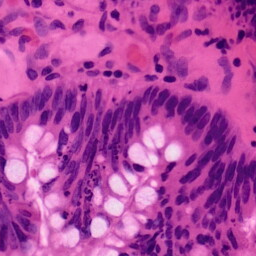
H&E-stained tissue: Colon